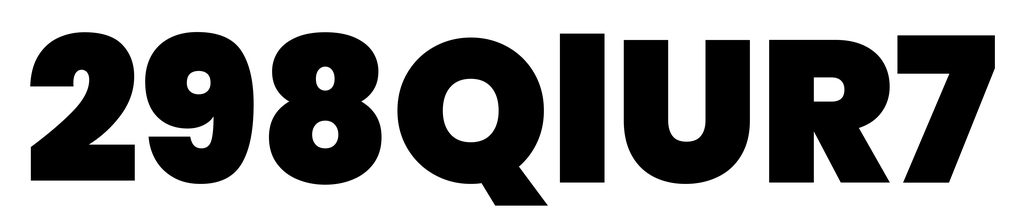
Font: Poppins-Black